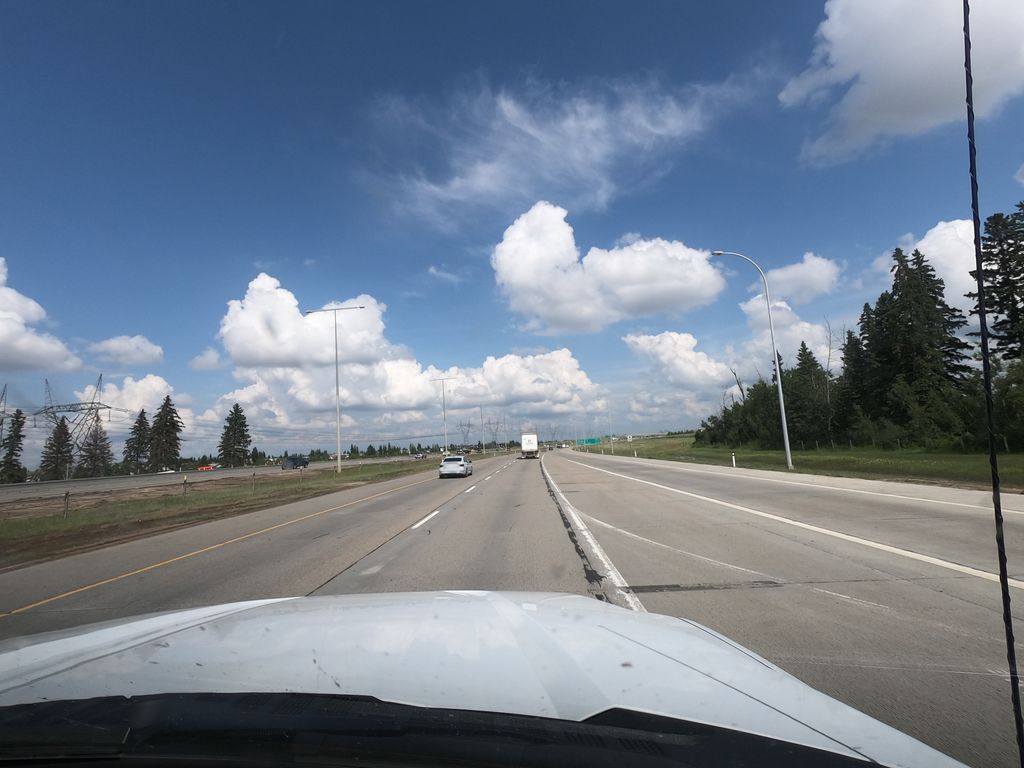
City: edmonton